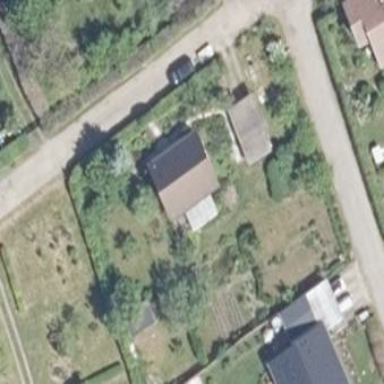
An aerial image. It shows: Simple house.